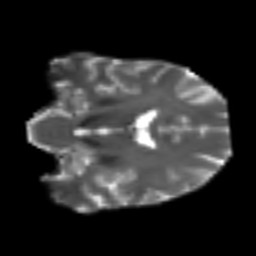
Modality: T2w
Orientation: coronal
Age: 29
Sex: female
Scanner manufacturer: siemens
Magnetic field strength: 3 T
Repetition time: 4.987 s
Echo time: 0.0792 s